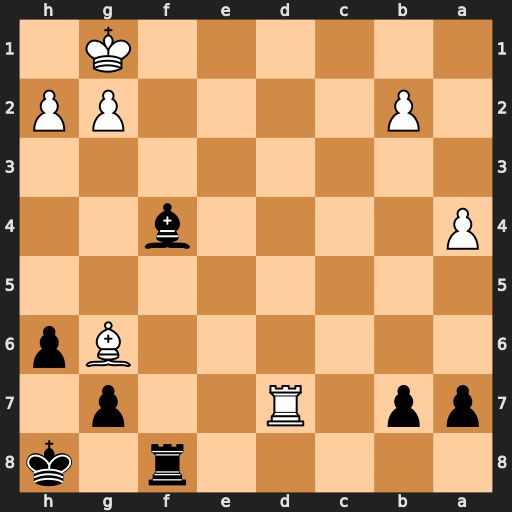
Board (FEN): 5r1k/pp1R2p1/6Bp/8/P4b2/8/1P4PP/6K1
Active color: b
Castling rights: -
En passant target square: -
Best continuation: Be3+ Kh1 Rf1#